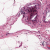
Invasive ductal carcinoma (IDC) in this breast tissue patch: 0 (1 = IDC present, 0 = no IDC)